Question: we are developing in that application we are showing text in div but i want to give css like for that like below screen shot.
i marked in red color in the screen shot what exactly i need to do

'''
.right {
position: relative;
background: white;
text-align: right;
padding: 10px 15px;
border-radius: 6px;
border: 1px solid #ccc;
float: right;
right: 20px;
}
.right::before {
content: '';
position: absolute;
visibility: visible;
top: -1px;
right: -10px;
border: 10px solid transparent;
border-top: 10px solid #ccc;
}
.right::after {
content: '';
position: absolute;
visibility: visible;
top: 0px;
right: -8px;
border: 10px solid transparent;
border-top: 10px solid white;
clear: both;
}
div{
clear: right;
}
.right img {
display: block;
height: auto;
max-width: 100%;
}
'''
'''
<div class="right">
<span>thanks</span>
</div>
<div class="right">
<p style="margin-top: 0px;margin-bottom: 0px;color:green;font-size: 11px;">Kranti</p>
<span>thanks</span>
<p style="float: left;margin-bottom: 0px;color:red;font-size: 11px;">2:33 PM</p>
</div>
<div class="right">
<span>thanks</span>
</div>
'''
how to give Give name ,time and message in the chat box.
like below screen shot i want
<URL>
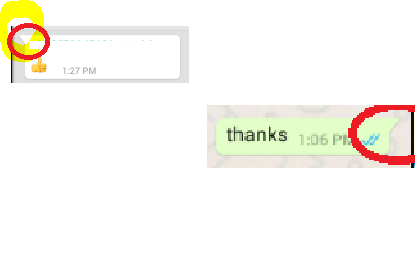
Answer: Use pseudoelements ::after and ::before.
'''
.right {
position: relative;
background: aqua;
text-align: right;
min-width: 45%;
padding: 10px 15px;
border-radius: 6px;
border: 1px solid #ccc;
float: right;
right: 20px;
}
.right::before {
content: '';
position: absolute;
visibility: visible;
top: -1px;
right: -10px;
border: 10px solid transparent;
border-top: 10px solid #ccc;
}
.right::after {
content: '';
position: absolute;
visibility: visible;
top: 0px;
right: -8px;
border: 10px solid transparent;
border-top: 10px solid aqua;
clear: both;
}
'''
'''
<div class="right">
<span>thanks</span>
</div>
'''
For example <URL>